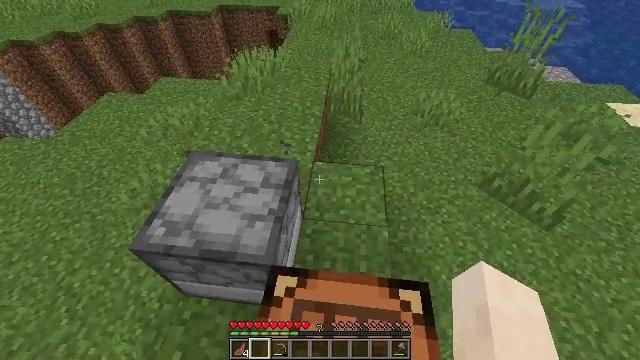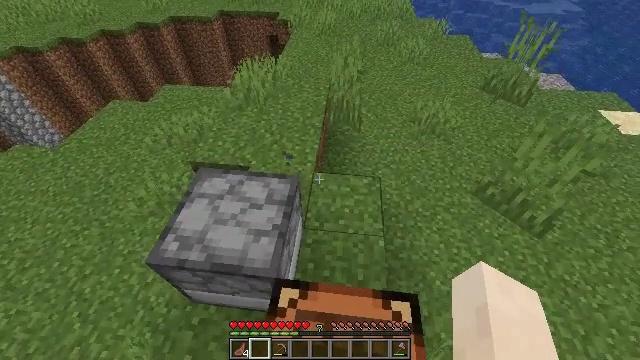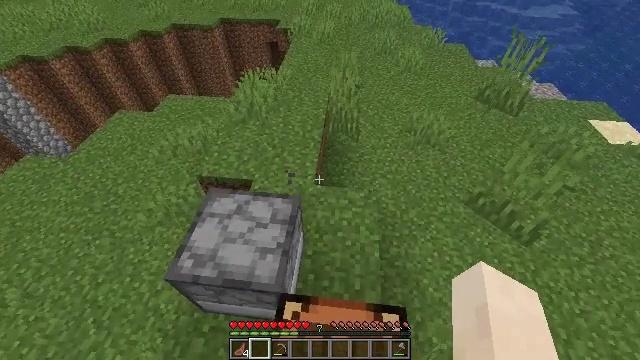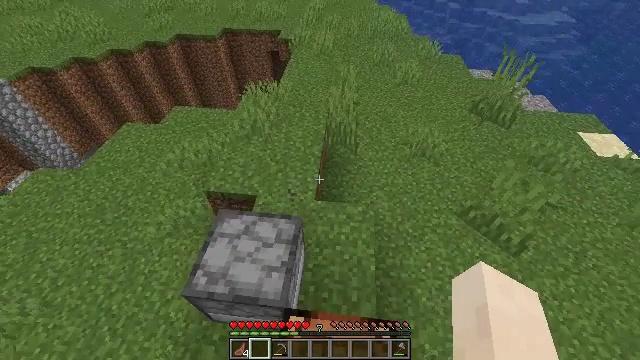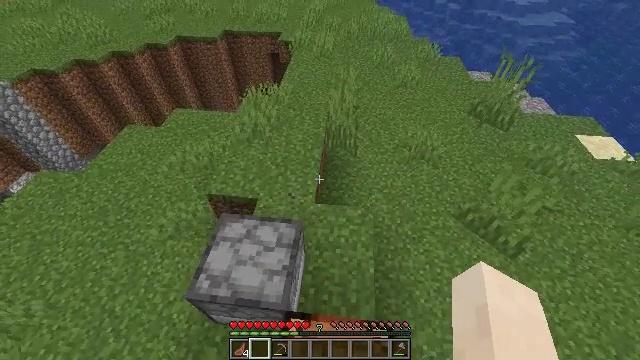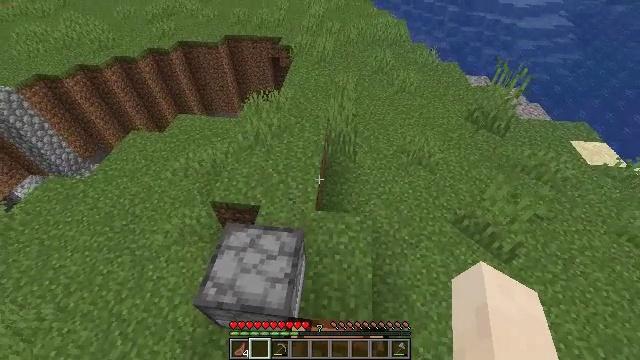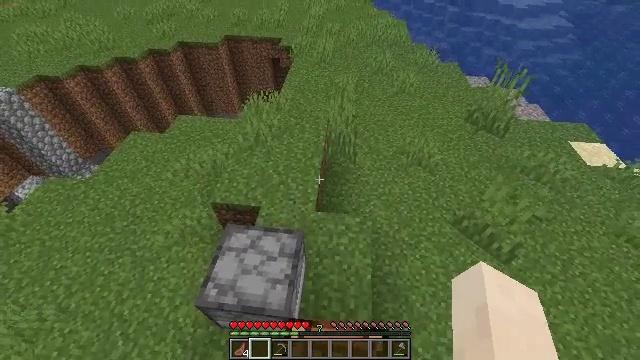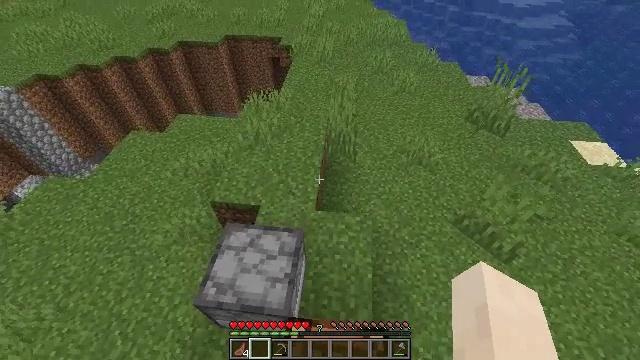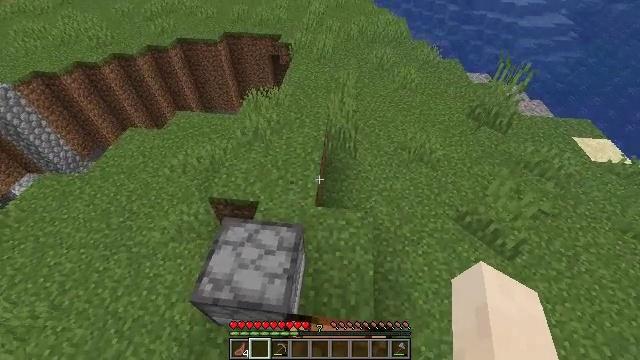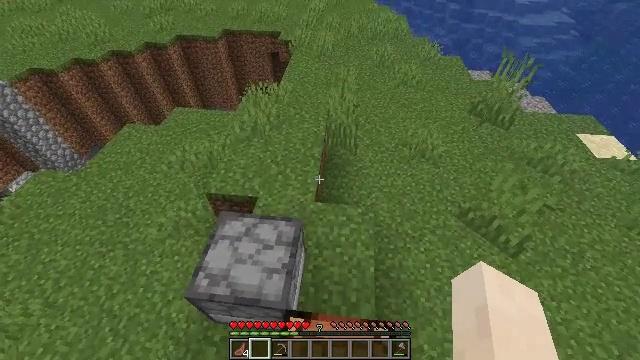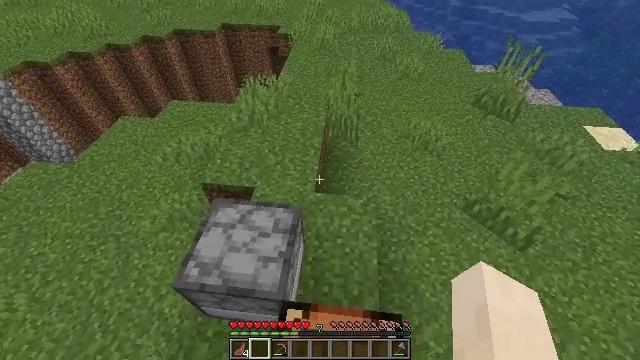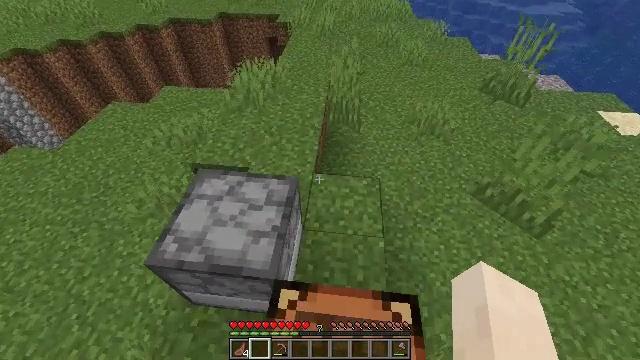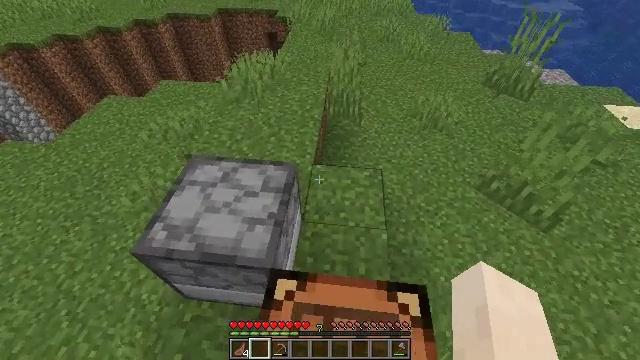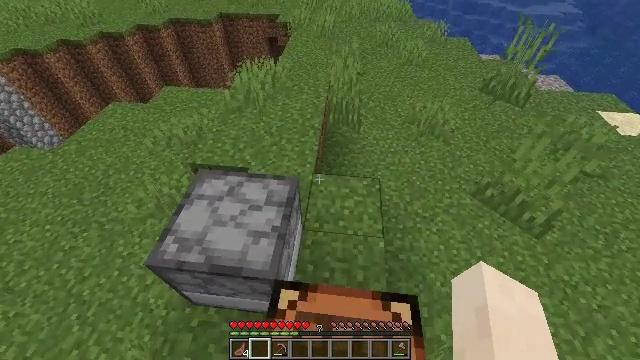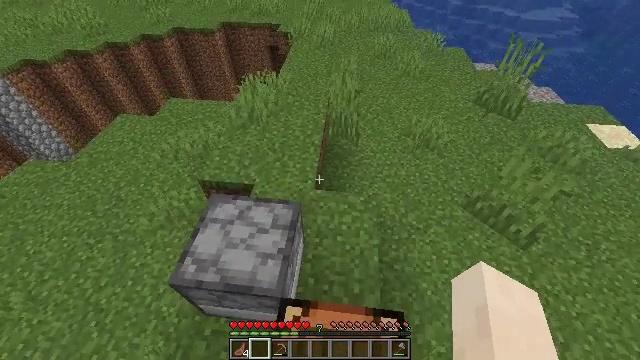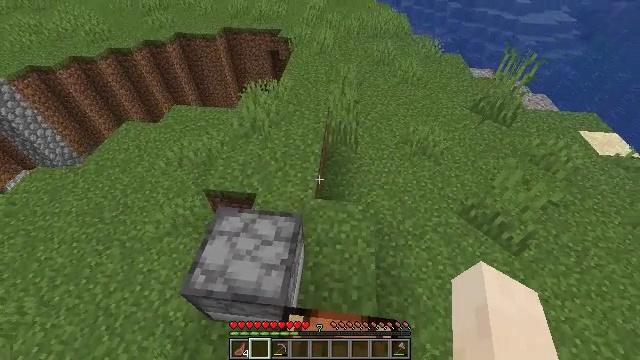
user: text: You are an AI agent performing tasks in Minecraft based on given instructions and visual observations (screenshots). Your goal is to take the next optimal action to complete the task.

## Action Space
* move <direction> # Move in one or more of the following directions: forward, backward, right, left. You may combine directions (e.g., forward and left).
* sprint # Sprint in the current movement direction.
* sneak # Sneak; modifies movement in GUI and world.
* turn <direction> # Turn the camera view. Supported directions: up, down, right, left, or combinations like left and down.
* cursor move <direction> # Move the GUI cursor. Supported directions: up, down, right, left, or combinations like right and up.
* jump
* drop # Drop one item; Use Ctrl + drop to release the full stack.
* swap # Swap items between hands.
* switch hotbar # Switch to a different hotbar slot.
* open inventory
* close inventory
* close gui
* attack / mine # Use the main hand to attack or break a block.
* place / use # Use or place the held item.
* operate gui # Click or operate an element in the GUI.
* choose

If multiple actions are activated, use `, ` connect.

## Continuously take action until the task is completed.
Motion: motion action
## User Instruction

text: Craft smooth stone in the furnace.
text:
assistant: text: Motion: jump
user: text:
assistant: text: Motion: jump
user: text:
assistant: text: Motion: jump
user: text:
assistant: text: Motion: jump
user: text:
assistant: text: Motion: jump
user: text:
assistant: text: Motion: jump
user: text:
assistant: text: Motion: jump
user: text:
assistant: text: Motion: jump
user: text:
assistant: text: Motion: no_op
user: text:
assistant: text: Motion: no_op
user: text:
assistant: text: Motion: no_op
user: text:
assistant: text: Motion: no_op
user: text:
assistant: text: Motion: jump
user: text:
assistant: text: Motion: jump
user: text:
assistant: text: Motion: jump
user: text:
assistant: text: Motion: jump
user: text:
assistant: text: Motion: jump
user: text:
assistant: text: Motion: jump
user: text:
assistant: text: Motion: turn left and up
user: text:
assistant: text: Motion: turn right and up
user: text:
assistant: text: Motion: turn left
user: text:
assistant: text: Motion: turn left and down
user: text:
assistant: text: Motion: turn right and up
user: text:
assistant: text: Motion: turn right
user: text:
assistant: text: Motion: turn left and down
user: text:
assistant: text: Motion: no_op
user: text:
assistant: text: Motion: no_op
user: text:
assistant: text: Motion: no_op
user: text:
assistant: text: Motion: no_op
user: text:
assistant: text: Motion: jump